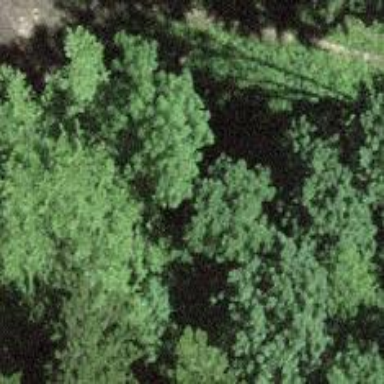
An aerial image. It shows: Culvert tunnel.